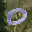
Label: 0